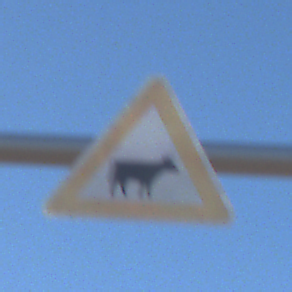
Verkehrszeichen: ViehtriebLinks
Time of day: MorningAfternoon
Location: Outdoor (Suburban)
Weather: PartlyCloudy
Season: NotSpecified
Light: Natural